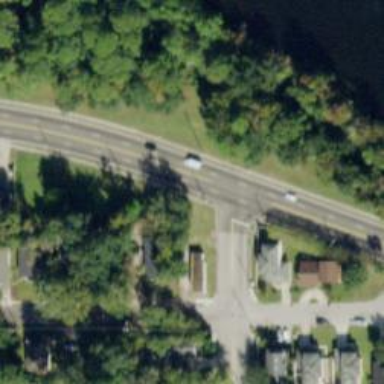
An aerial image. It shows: Unmarked crossing on footway.